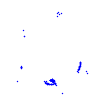
Particle: proton